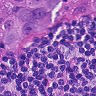
Metastatic tissue present: yes